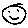
Label: smiley face